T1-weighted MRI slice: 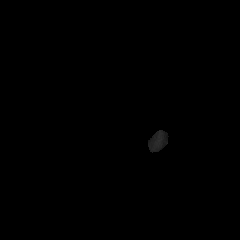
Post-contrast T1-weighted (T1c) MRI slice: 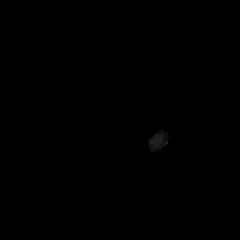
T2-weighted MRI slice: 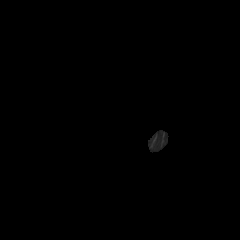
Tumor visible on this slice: no